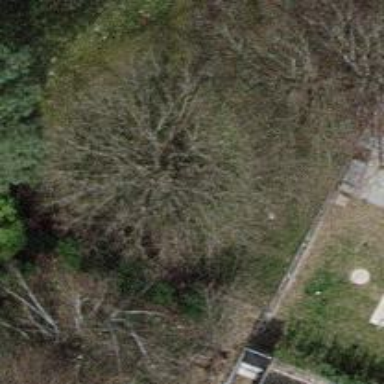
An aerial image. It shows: Evergreen needle-leaved tree.